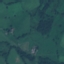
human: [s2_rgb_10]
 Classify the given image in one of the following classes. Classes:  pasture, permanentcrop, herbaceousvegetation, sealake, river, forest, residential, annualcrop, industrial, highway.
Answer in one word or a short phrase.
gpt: Pasture